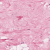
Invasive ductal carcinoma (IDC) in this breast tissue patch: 0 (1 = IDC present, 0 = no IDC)